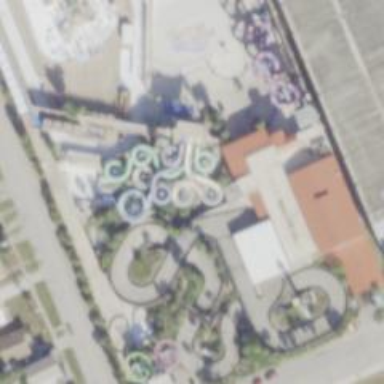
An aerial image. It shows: Water slide attraction.